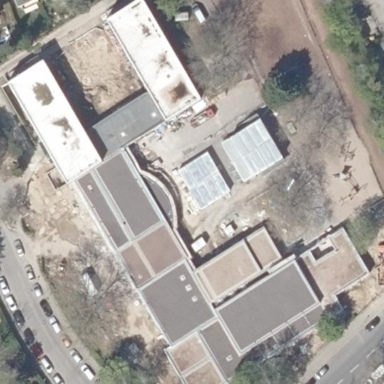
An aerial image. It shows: School building.